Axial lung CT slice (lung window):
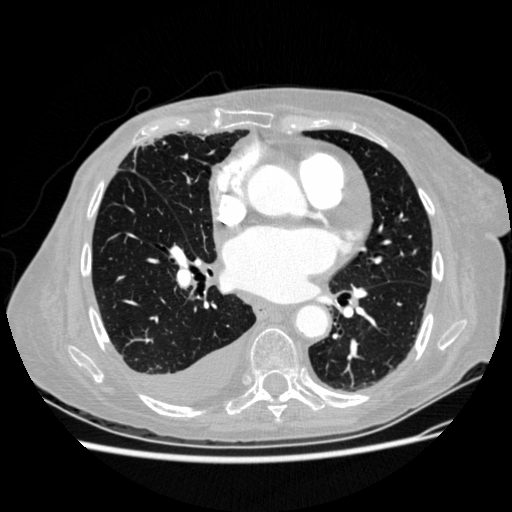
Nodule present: no